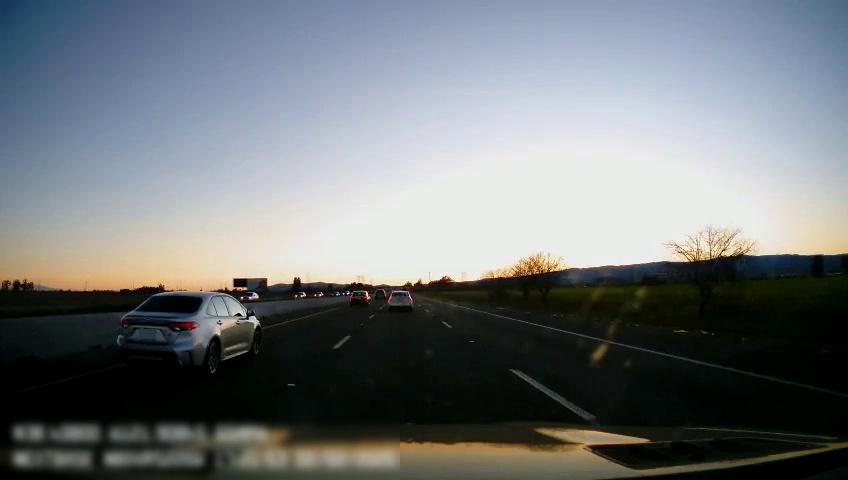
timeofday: Day
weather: Sunny
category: Drivable Space
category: Vehicles | Car
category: Vehicles | Car
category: Vehicles | Car
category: Vehicles | Car
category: Vehicles | SUV
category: Vehicles | Car
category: Vehicles | Car
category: Lanes | Current Lane
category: Lanes | Current Lane
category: Lanes | Alternate Lane
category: Lanes | Alternate Lane